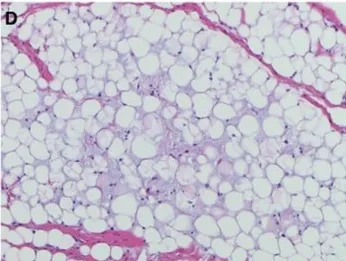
Mature adipose tissue with myxoid material in the background (10x).
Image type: pathology (h&e)